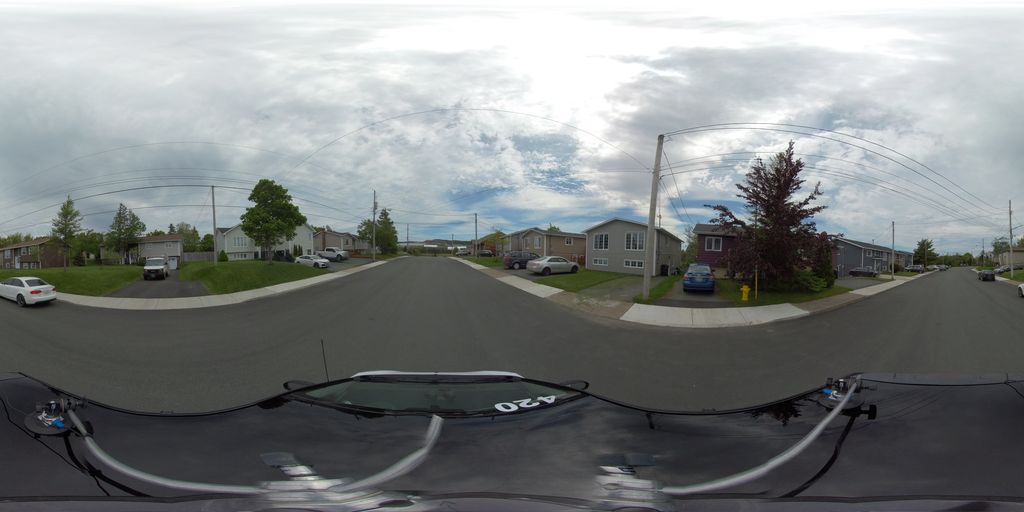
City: st_johns